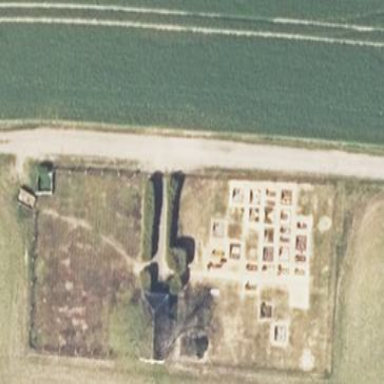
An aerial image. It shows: Cemetery.